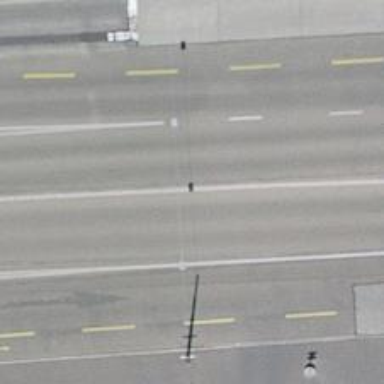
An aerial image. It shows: Primary highway with asphalt surface. The road includes cycle lane and separate sidewalk. There is also bus lane on the right.